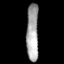
Tissue: lung
Cell type: Myeloid cells
Senescence score: 0.2295
Nuclear area (px): 685
Mean DAPI intensity: 164.232